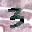
Label: 3